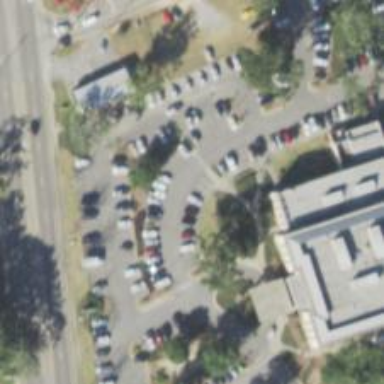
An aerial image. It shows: Parking space is available.